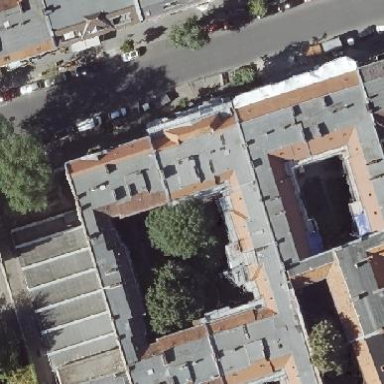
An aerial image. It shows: Grey-roofed apartments building with gambrel roof shape.